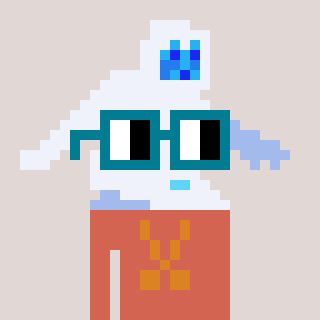
a pixel art character with square dark green glasses, a yeti-shaped head and a peachy-colored body on a warm background